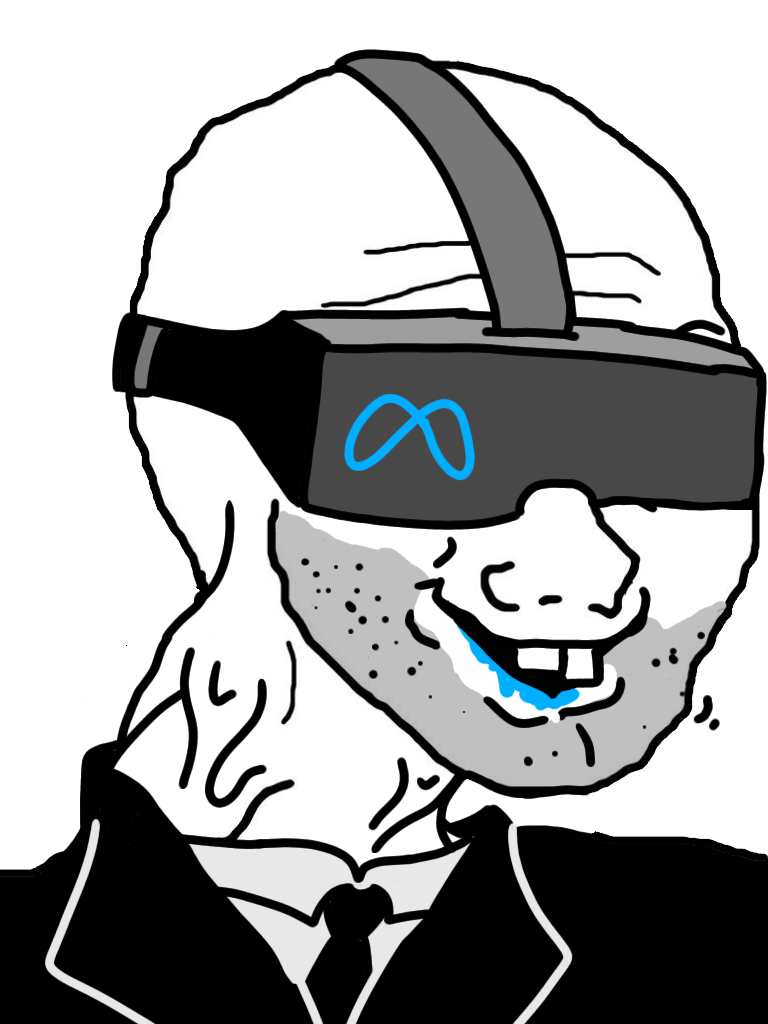
Label: 5_Brainlet